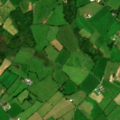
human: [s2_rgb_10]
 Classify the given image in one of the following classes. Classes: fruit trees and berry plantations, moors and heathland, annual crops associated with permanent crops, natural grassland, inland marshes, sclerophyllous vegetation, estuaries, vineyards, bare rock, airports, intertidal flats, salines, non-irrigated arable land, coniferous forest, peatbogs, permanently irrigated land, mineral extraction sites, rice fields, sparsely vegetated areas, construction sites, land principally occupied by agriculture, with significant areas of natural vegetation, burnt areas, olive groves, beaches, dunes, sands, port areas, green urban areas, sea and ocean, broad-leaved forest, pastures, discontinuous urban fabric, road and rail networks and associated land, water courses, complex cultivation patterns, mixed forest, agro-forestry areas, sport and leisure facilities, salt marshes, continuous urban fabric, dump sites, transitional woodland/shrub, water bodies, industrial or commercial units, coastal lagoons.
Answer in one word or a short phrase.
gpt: pastures